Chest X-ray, PA view. Patient: 48 years old, sex M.
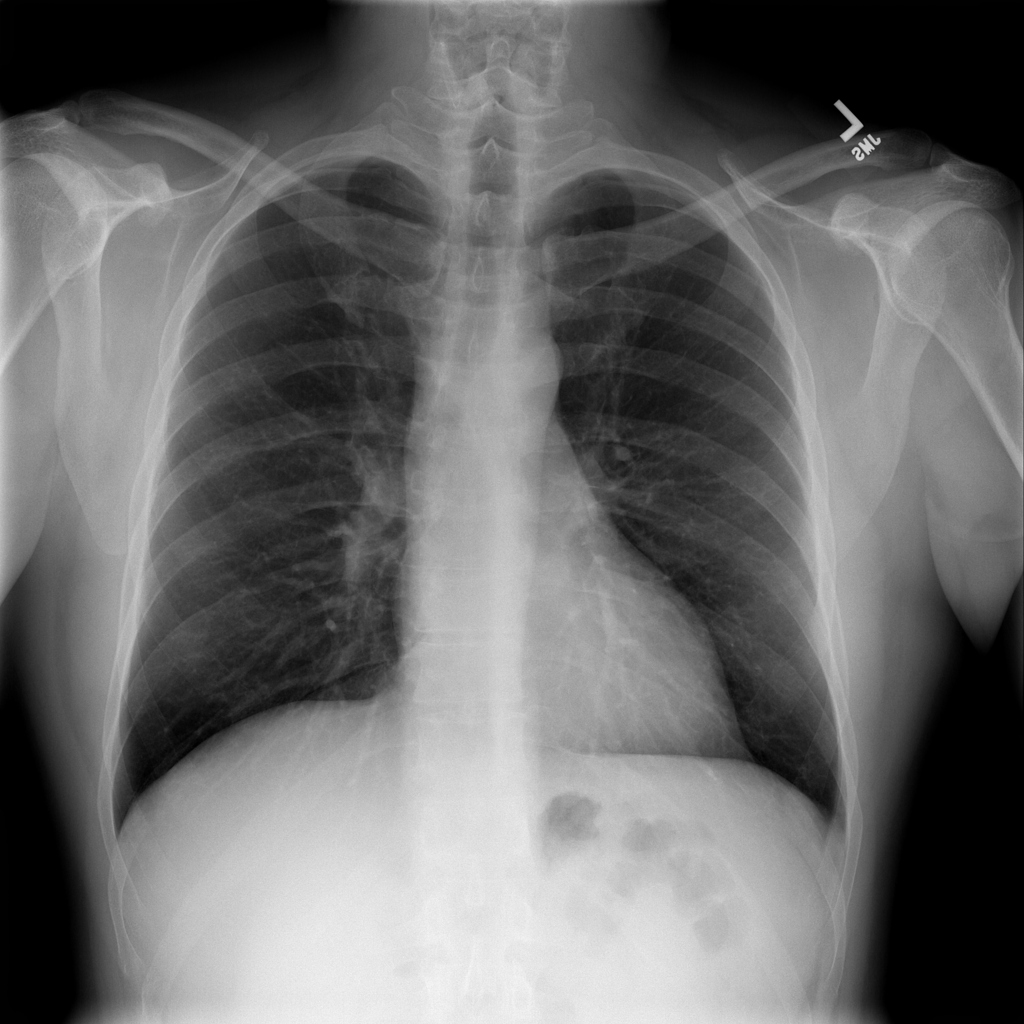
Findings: No Finding